Question: What steps are needed to target previous versions of the .NET framework in Visual Studio 2010?
I installed Visual Studio and the .NET 2.0 SDK (from <URL>, but only .NET 4.0 is in the list of available frameworks.

What am I missing?
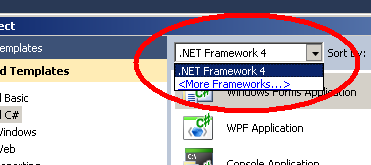
Answer: Download and install <URL>. .NET Framework 3.5 includes 2.0, 3.0 and 3.5, though it is not included with Visual Studio 2010.